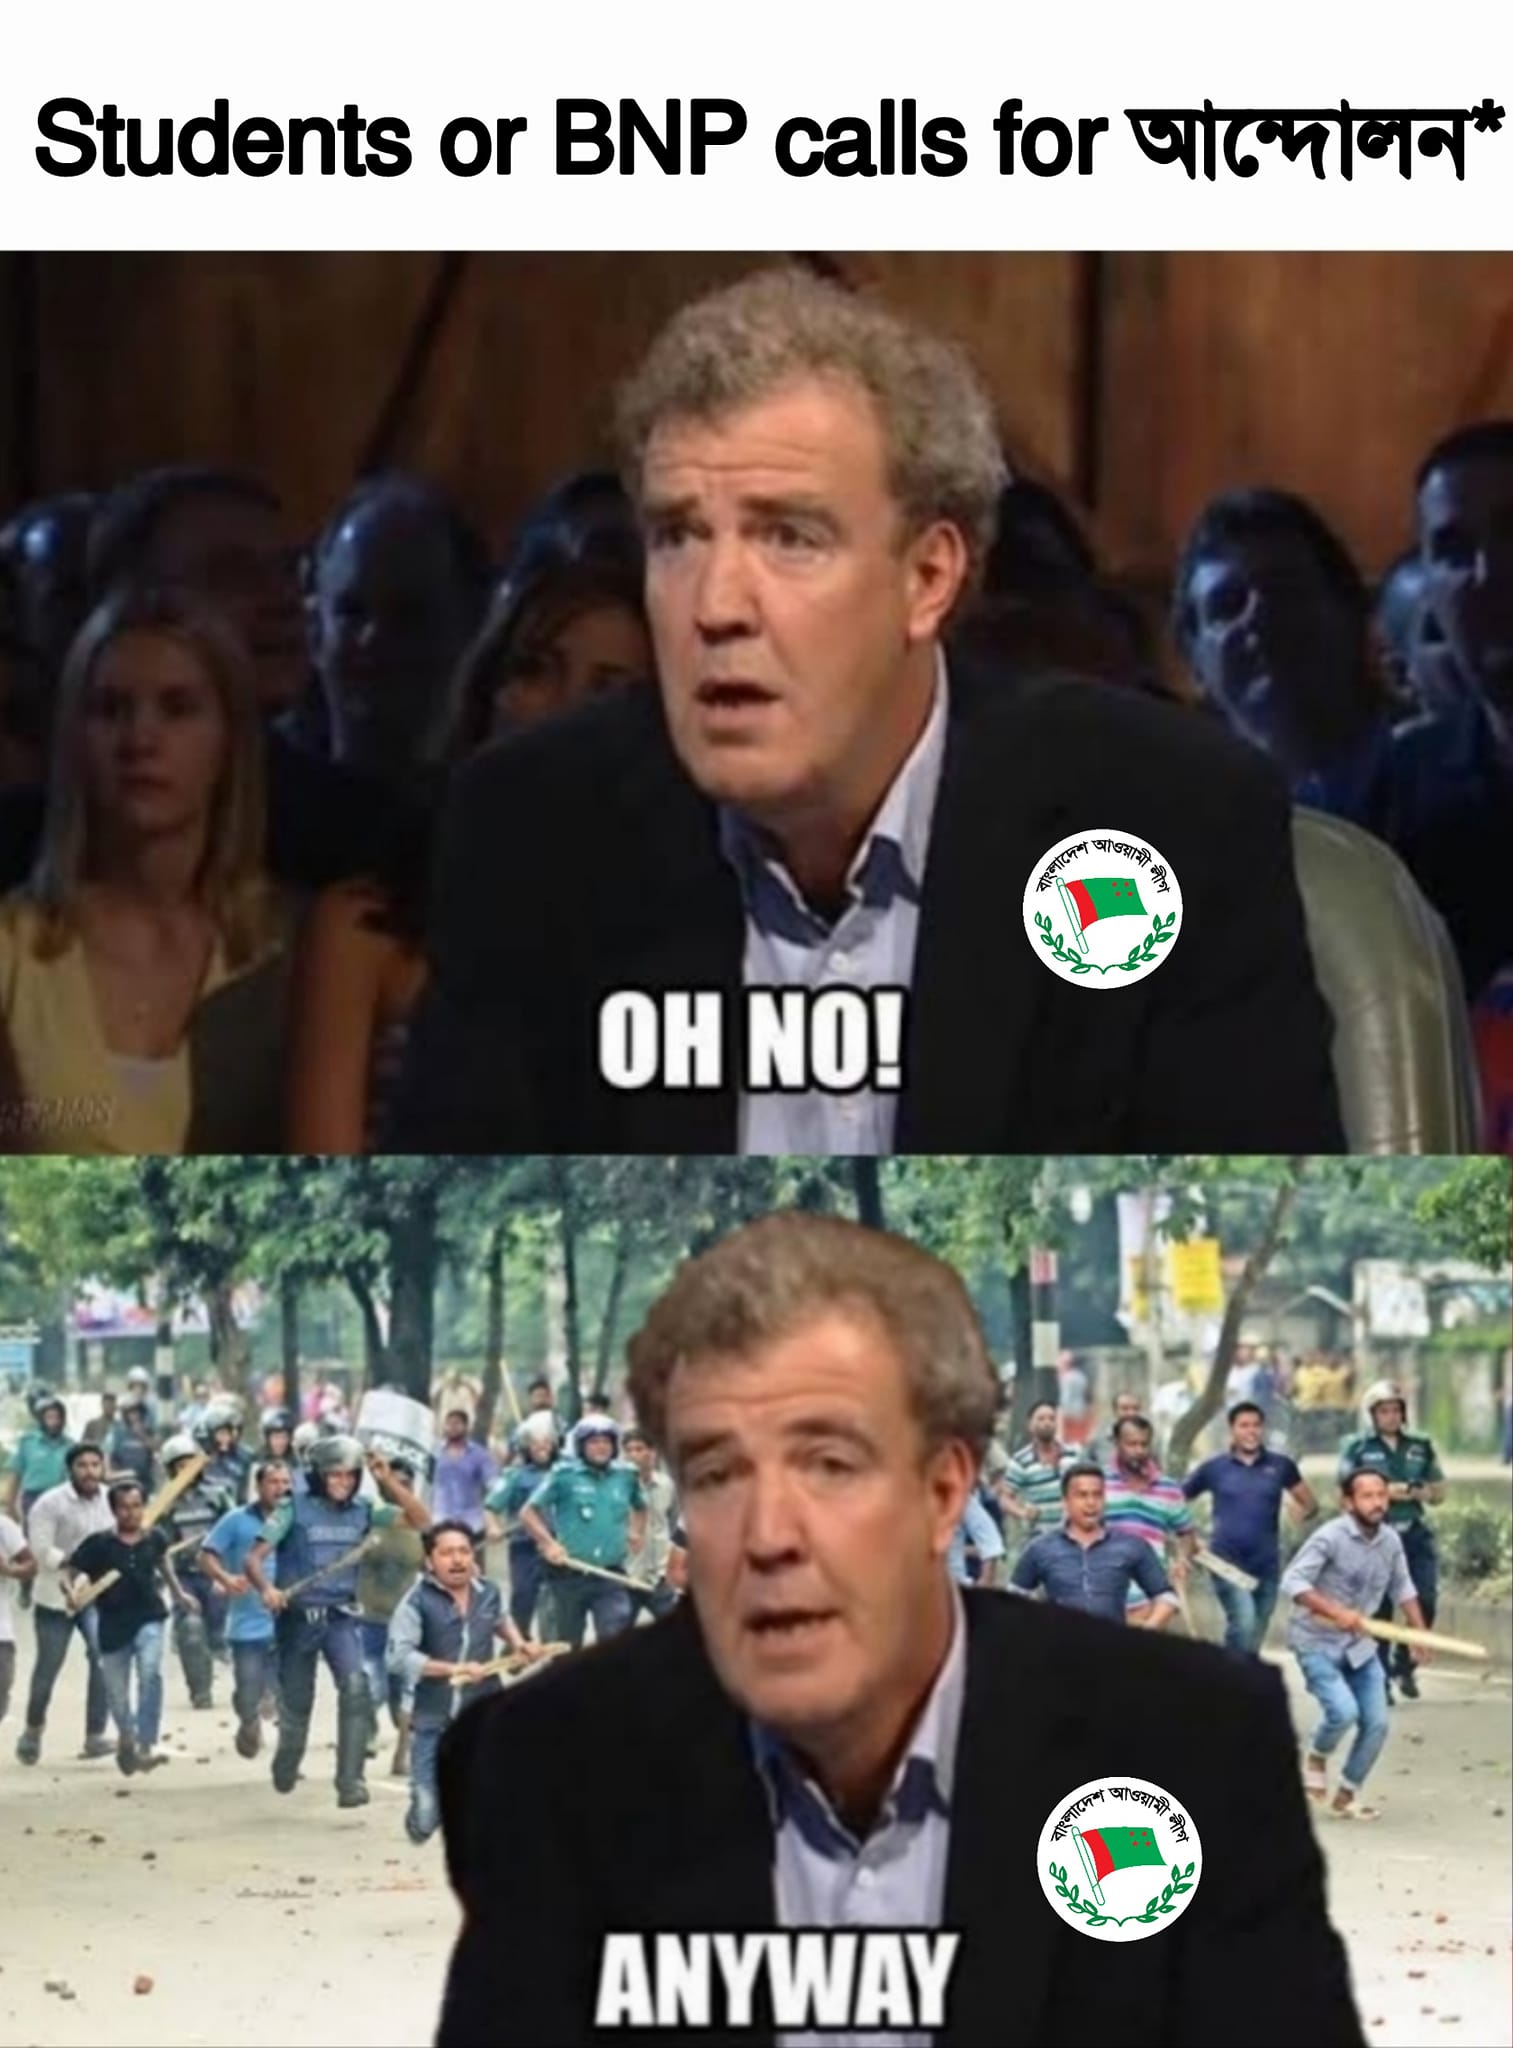
Caption: Students or BNP calls for আন্দোলন*    OH NO !   ANYWAY
Label: hate